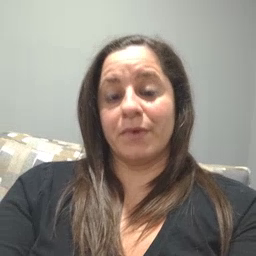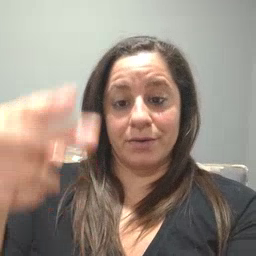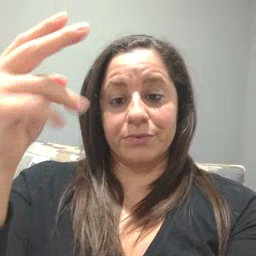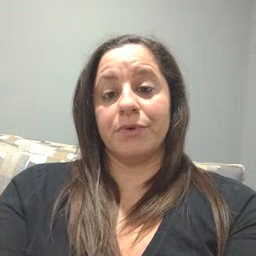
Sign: high